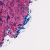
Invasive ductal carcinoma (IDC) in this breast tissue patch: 0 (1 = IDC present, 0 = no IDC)